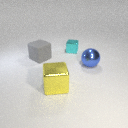
large gray rubber cube behind large blue metal sphere